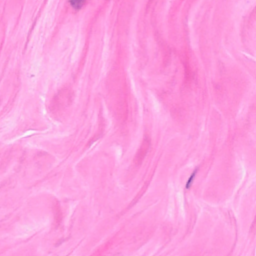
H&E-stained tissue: Breast